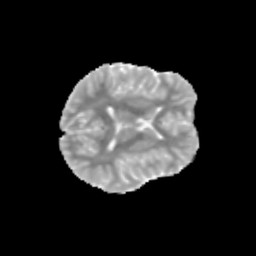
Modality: MD
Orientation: axial
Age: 9
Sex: male
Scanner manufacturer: siemens
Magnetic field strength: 3 T
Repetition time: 3.8 s
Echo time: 0.07 s